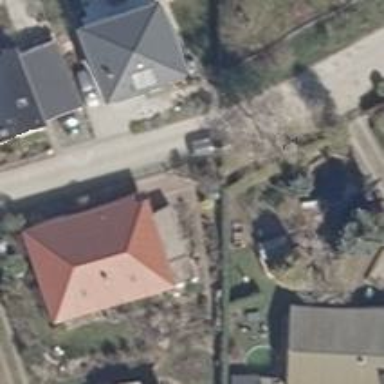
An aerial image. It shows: Residential road.